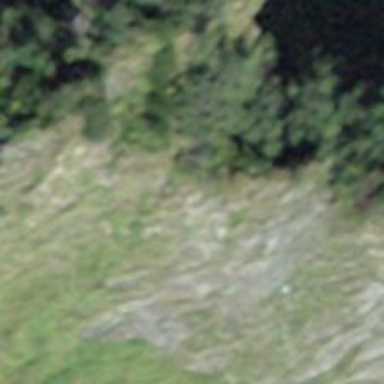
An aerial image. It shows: Cliff in nature.